Question: I have this code (reduced to minimal):
'''
import QtQuick 2.0
import QtQuick.Controls 1.3
Item {
Image {
id: img
source: "cluster.png"
width: 150
height: 150
fillMode: Image.PreserveAspectFit
}
Button {
id: butn
anchors.left: img.left
anchors.top: img.top
width: 20
height: 20
text: "Push!"
}
}
'''
Which produces an image similar to the following:

However I would like to put the button at the top left of the image.
Full image at: <URL>
Is this possible with QML?
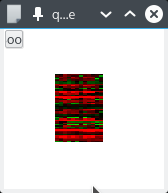
Answer: You need to access the actual size of the scaled image, in order to so there is the <URL>.
This would result in
'''
Item {
Image {
id: img
source: "cluster.png"
width: 150
height: 150
fillMode: Image.PreserveAspectFit
}
Button {
id: butn
anchors.left: img.left
anchors.top: img.top
anchors.leftMargin: (img.width - img.paintedWidth)/2
anchors.topMargin: (img.height - img.paintedHeight)/2
width: 20
height: 20
text: "Push!"
}
}
'''
You can alternatively use 'x' or 'y' instead of anchors and margins.